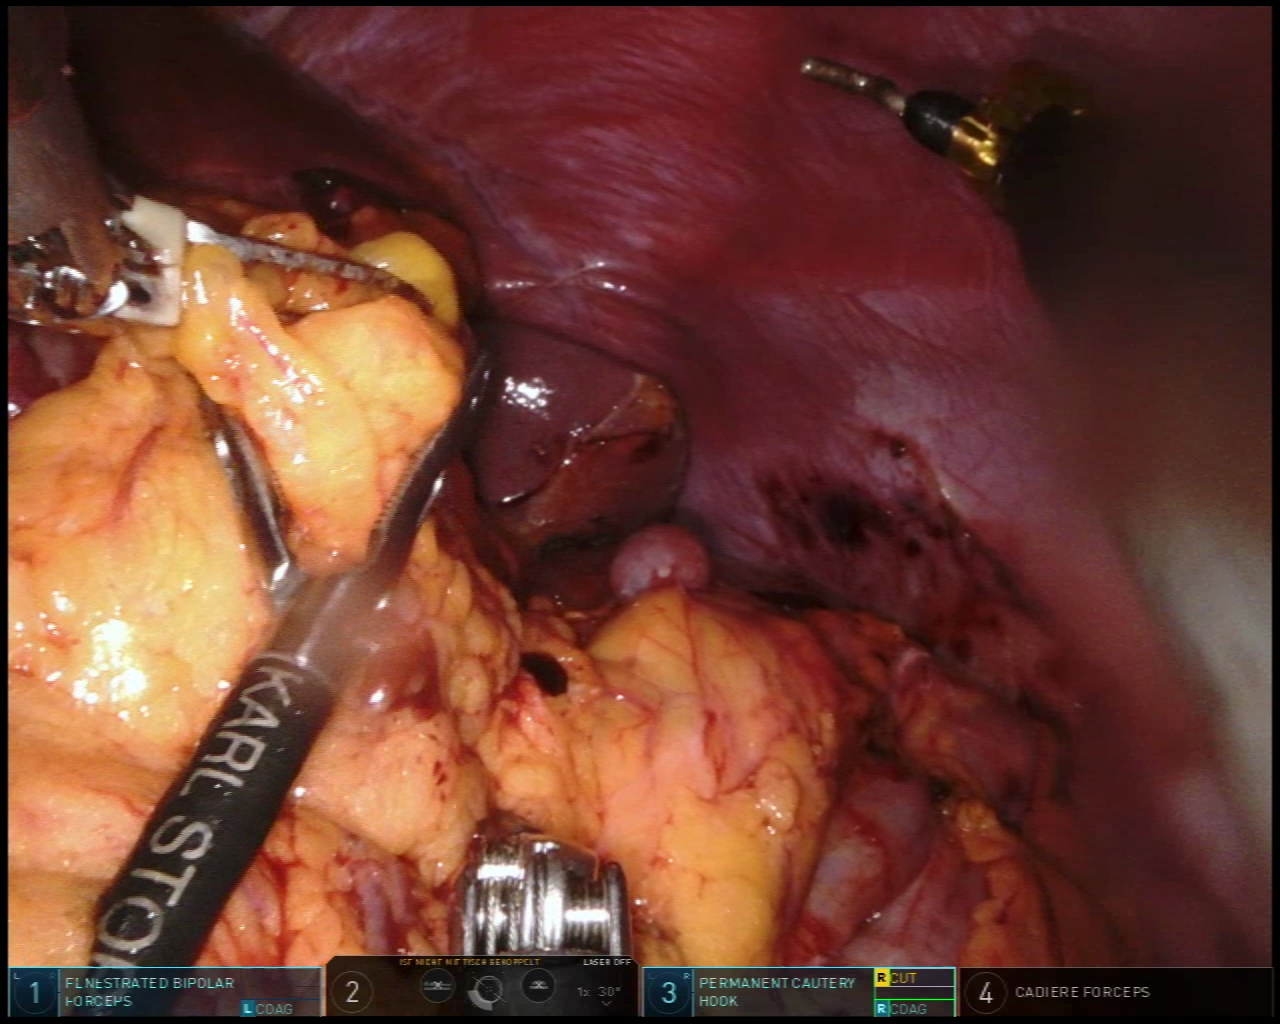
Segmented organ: abdominal_wall
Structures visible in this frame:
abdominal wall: yes
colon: yes
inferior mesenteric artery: no
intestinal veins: no
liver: yes
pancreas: no
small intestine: no
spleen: yes
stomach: yes
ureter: no
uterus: no
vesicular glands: no